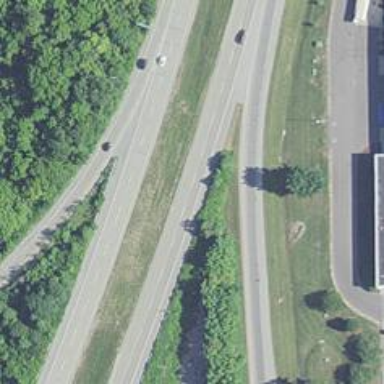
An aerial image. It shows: Primary link highway.